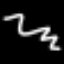
Label: squiggle